Chest X-ray. View position: PA
Patient age: 20
Patient sex: M
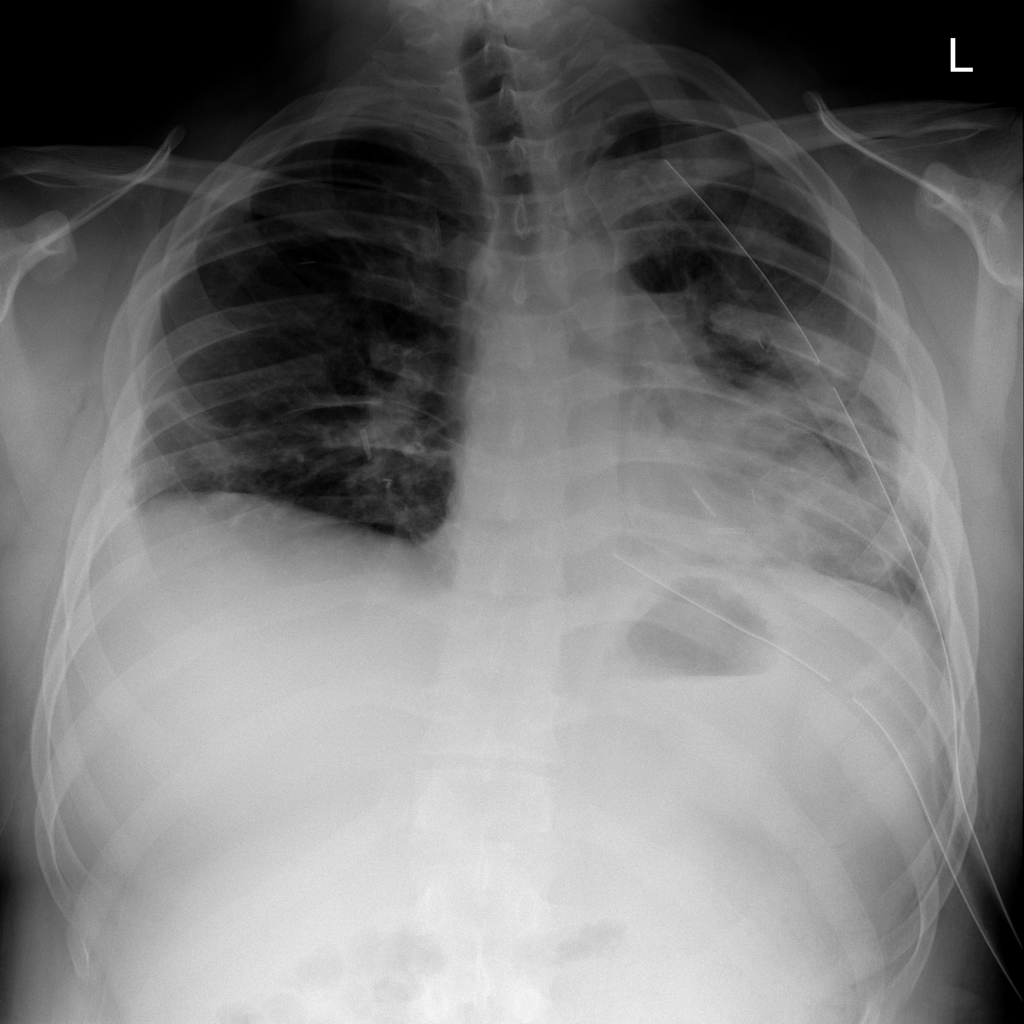
Finding: Pneumothorax